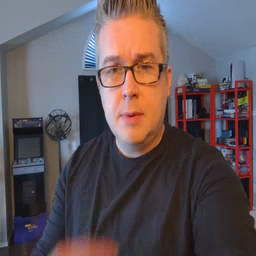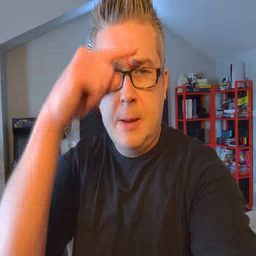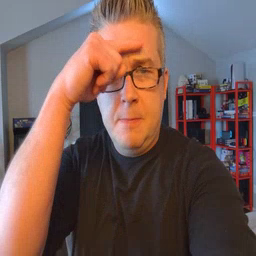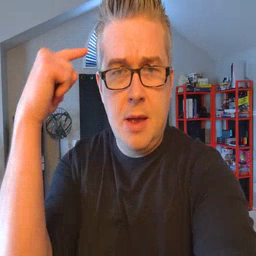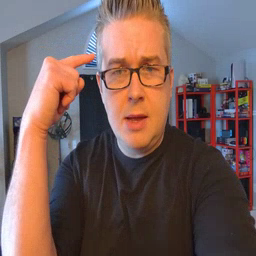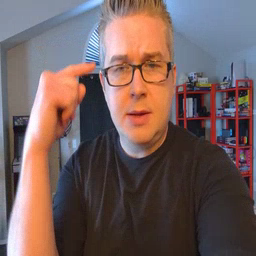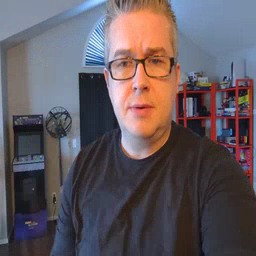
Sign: black